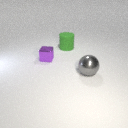
small purple metal cube in front of large green rubber cylinder